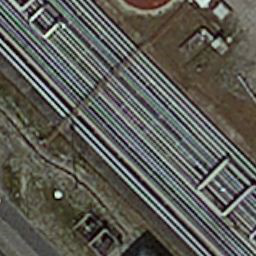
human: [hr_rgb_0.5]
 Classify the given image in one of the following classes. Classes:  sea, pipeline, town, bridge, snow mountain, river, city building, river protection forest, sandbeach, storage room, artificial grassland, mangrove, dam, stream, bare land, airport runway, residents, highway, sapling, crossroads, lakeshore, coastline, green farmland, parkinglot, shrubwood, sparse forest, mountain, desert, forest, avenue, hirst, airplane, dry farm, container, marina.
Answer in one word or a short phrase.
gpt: pipeline